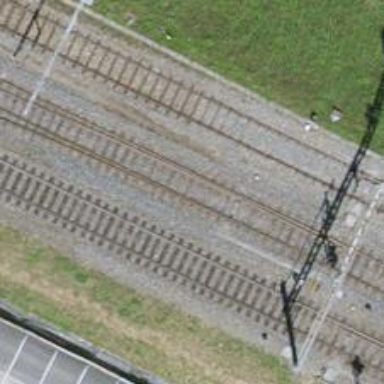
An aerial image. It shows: Railway switch.